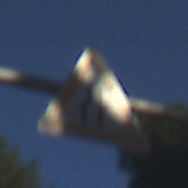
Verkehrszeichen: EinseitigVerengteFahrbahnLinks
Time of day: MorningAfternoon
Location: Outdoor (Suburban)
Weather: Clear
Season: NotSpecified
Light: Natural